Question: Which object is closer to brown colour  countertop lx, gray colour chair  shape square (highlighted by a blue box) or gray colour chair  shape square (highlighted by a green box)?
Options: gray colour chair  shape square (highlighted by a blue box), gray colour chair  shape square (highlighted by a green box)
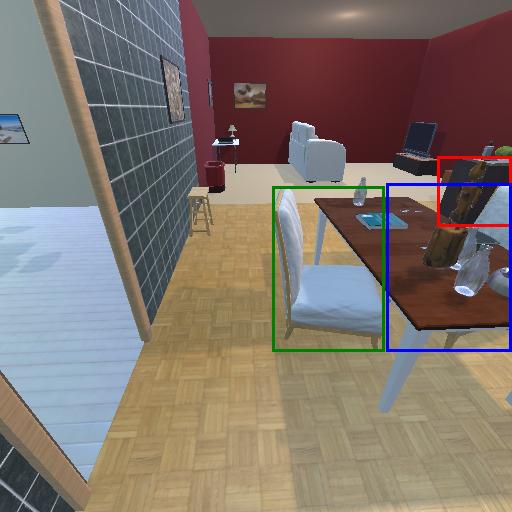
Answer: gray colour chair  shape square (highlighted by a blue box)